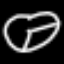
Label: clock